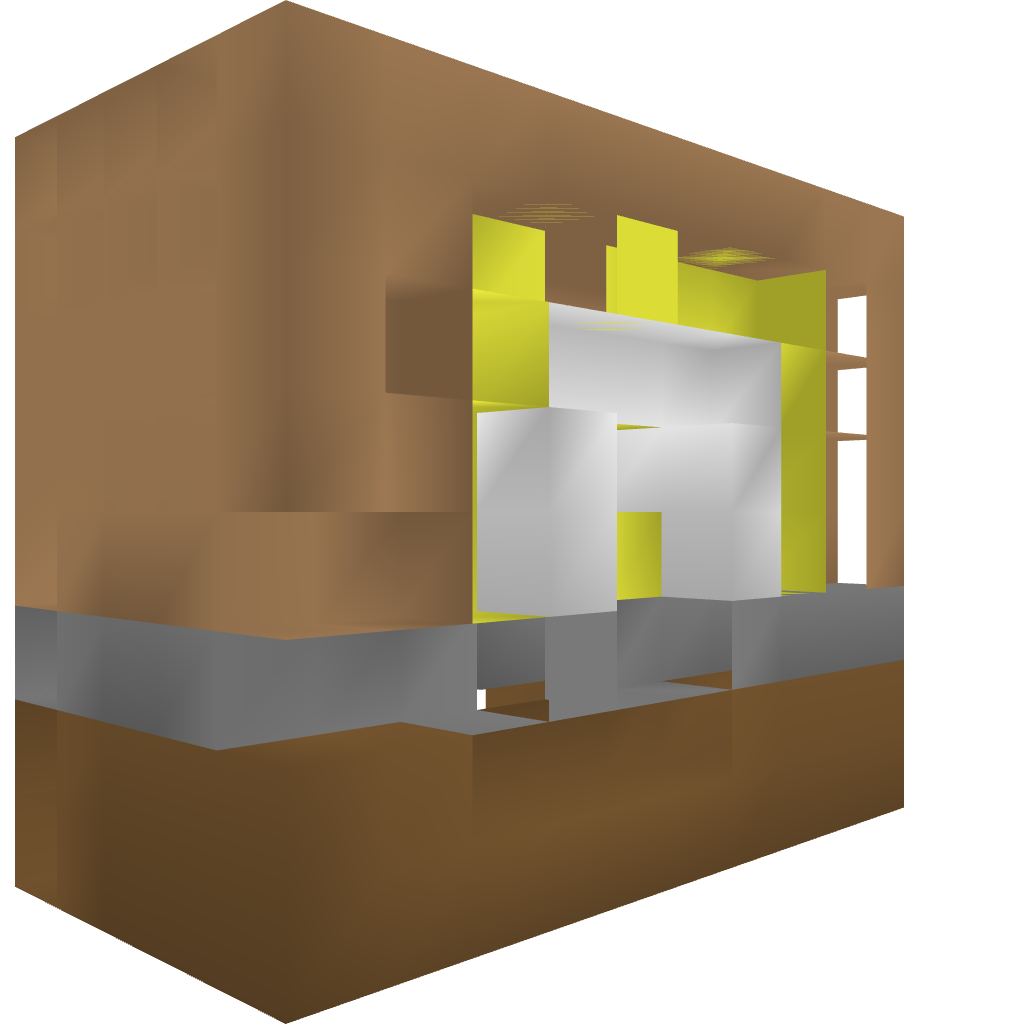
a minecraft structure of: Redstone Door bad low quality